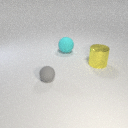
large cyan rubber sphere to the left of large yellow metal cylinder